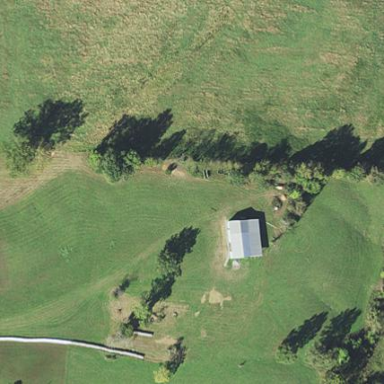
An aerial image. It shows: Farmyard area.